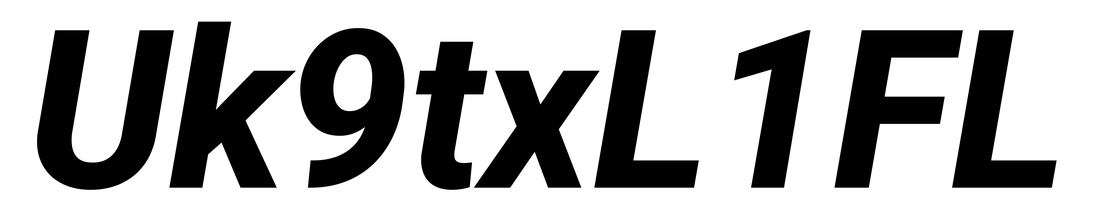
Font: Roboto-Italic_ExtraBold_Italic